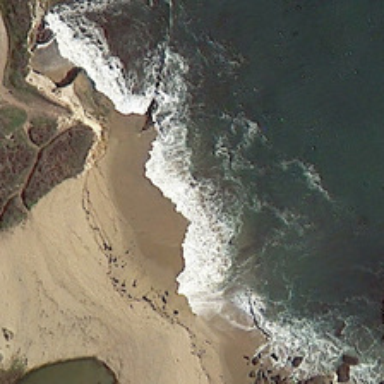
White waves in green ocean is near yellow beach and green meadow .